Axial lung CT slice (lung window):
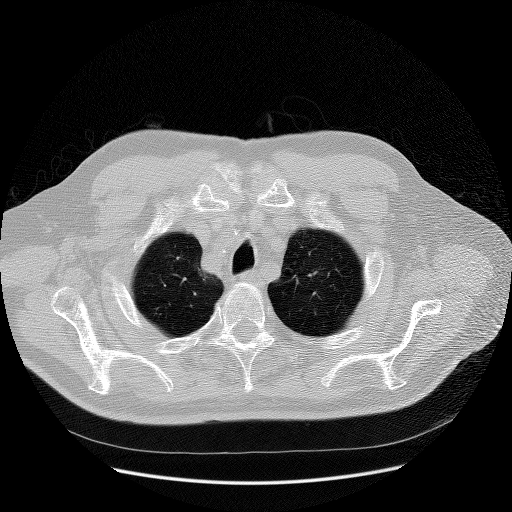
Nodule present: no